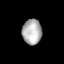
Tissue: lung
Cell type: T cells
Senescence score: 0.2437
Nuclear area (px): 482
Mean DAPI intensity: 175.749